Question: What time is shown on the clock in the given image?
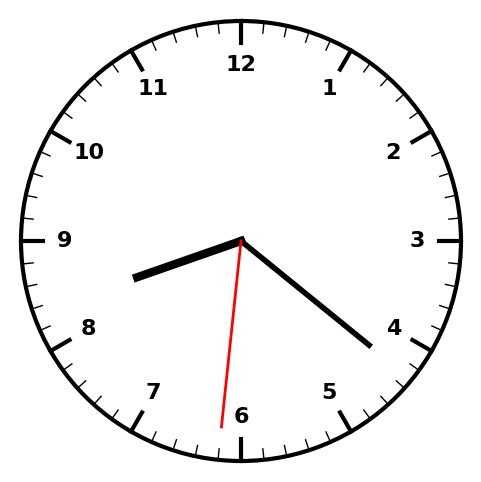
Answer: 08:21:31